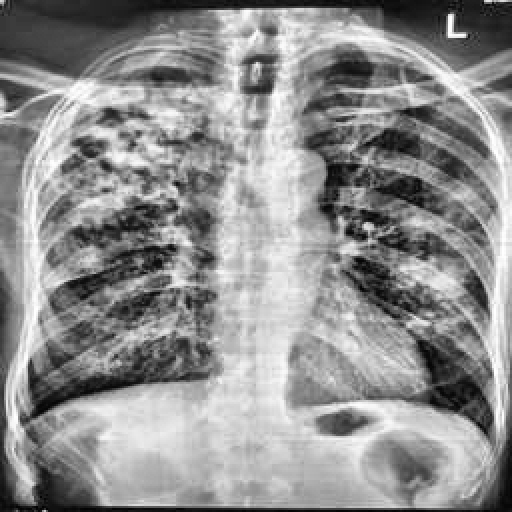
Finding: TUBERCULOSIS